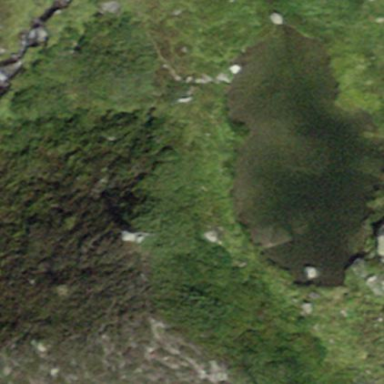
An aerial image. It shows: Pond with natural water.